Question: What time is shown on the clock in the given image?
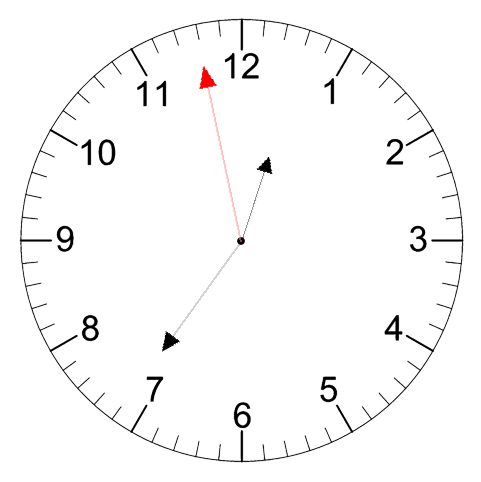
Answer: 12:35:58